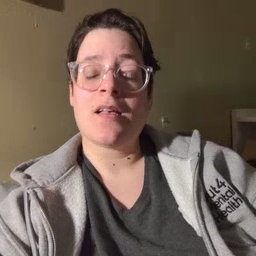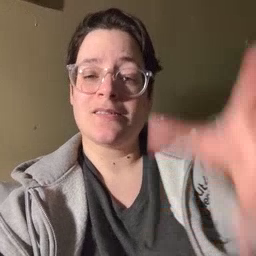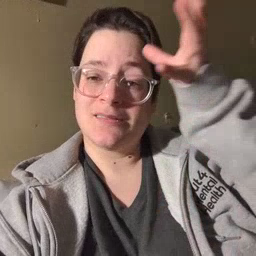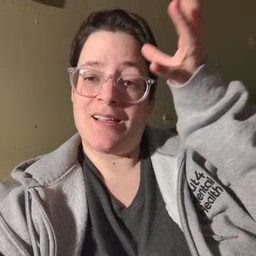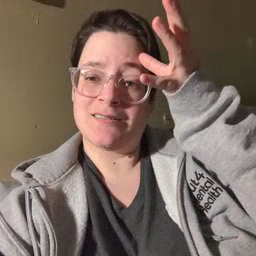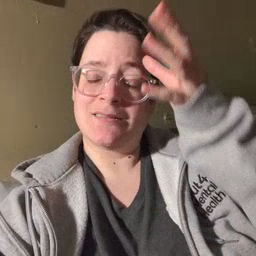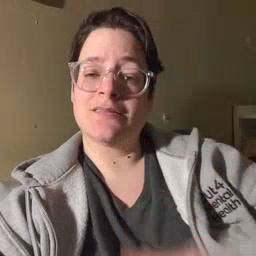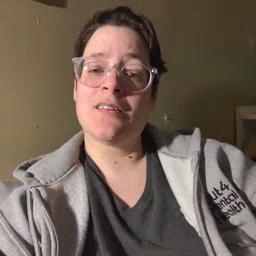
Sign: dad